Field crop: maize
Growth stage: 2
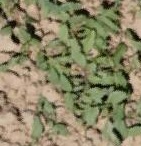
Species: convolvulus